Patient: sex M, age 71
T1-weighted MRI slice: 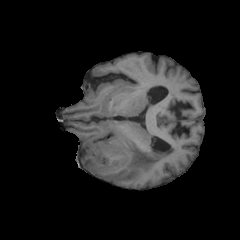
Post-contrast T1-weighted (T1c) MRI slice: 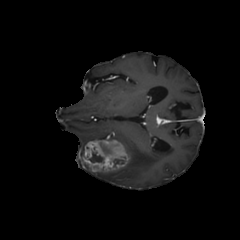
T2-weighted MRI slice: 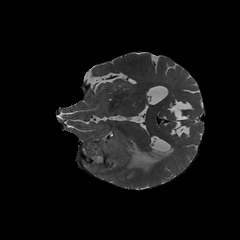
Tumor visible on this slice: yes
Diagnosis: Glioblastoma, IDH-wildtype
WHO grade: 4